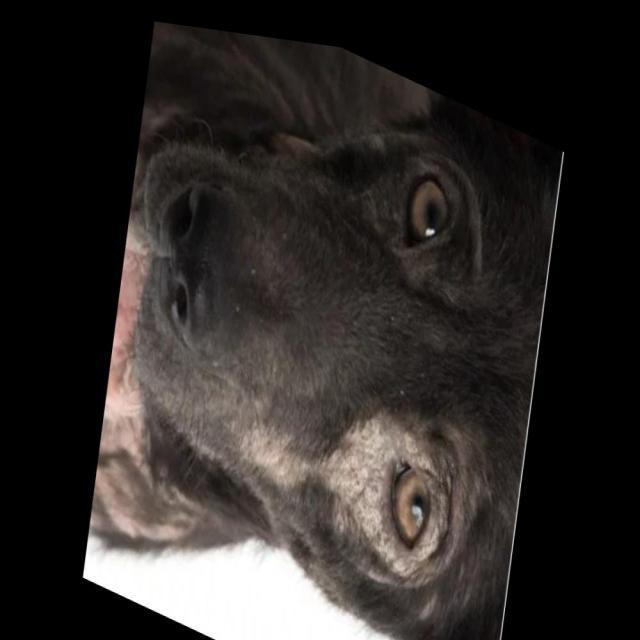
Canine ringworm (Dermatophytosis) — fungal infection caused by Microsporum or Trichophyton. Presents with circular alopecia, scaling, crusting, and broken hairs.